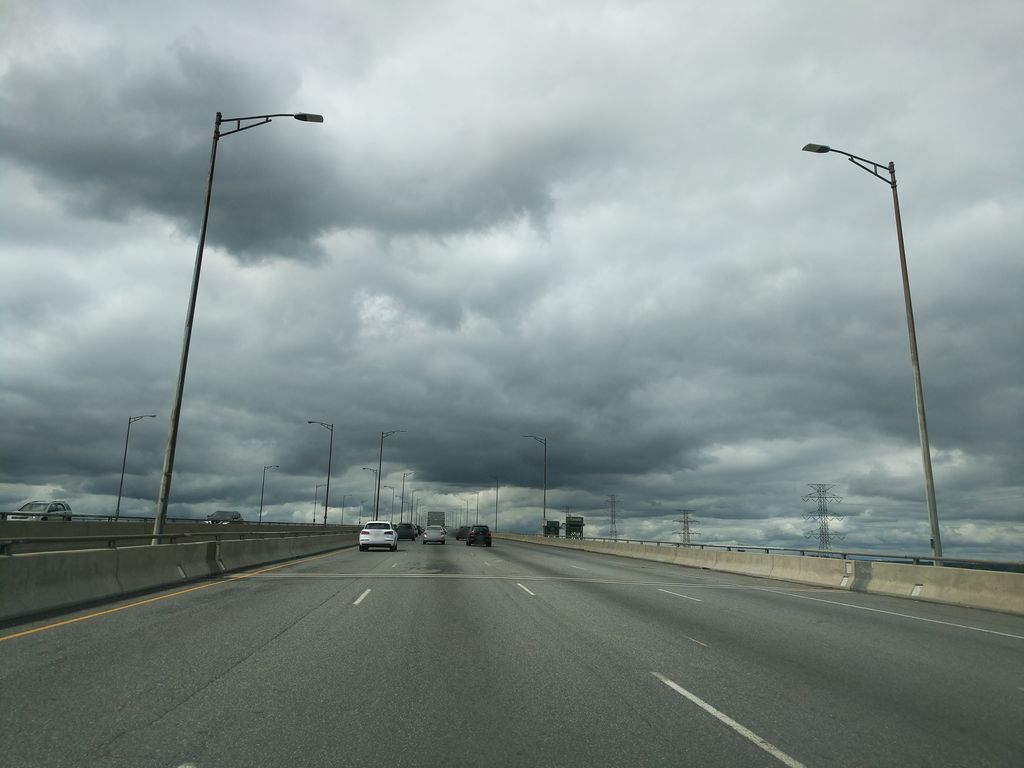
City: hamilton